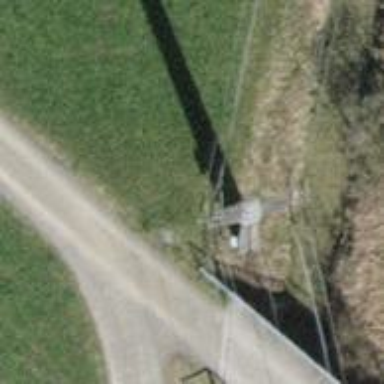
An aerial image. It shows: Concrete power pole.